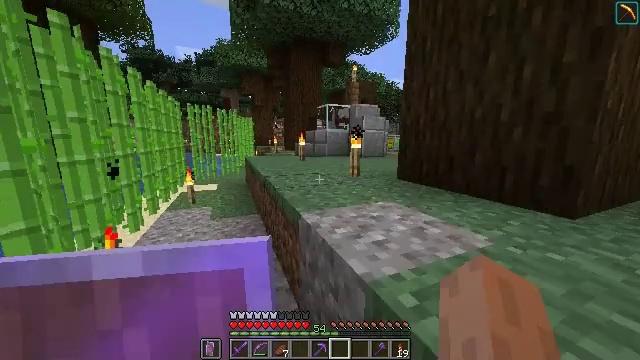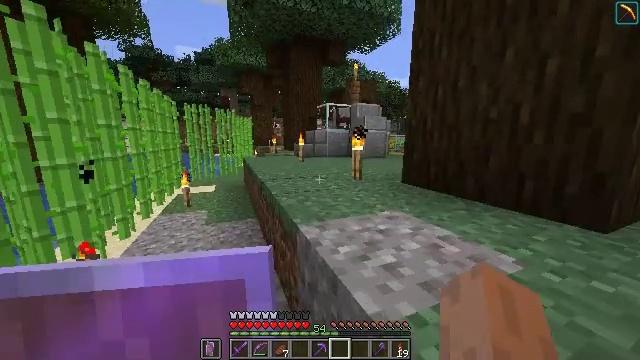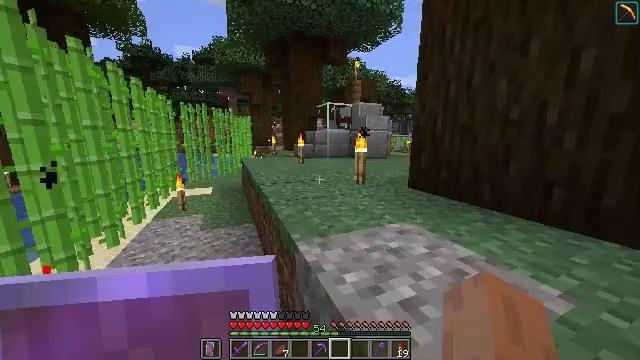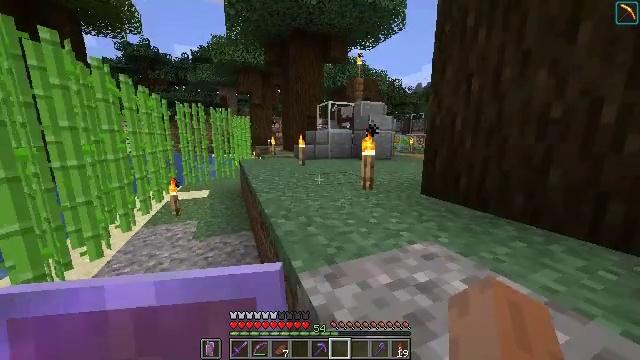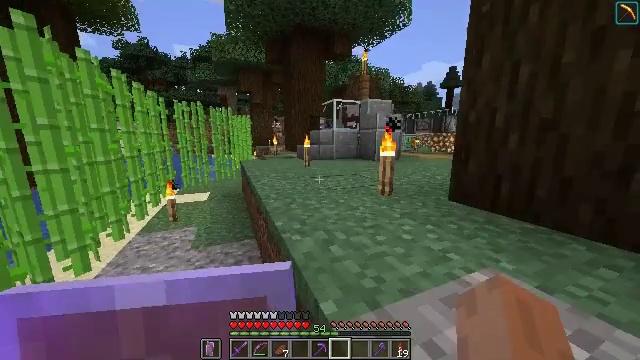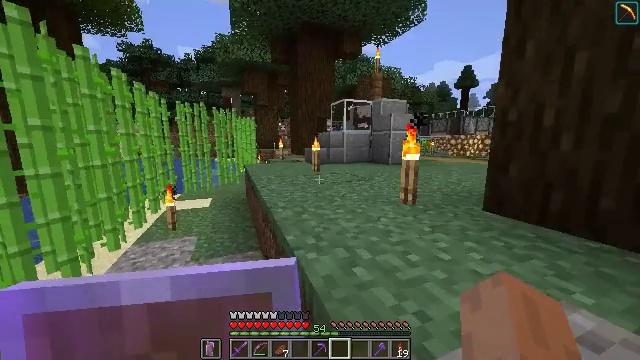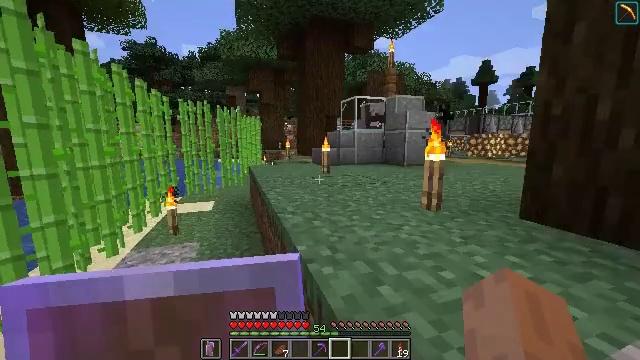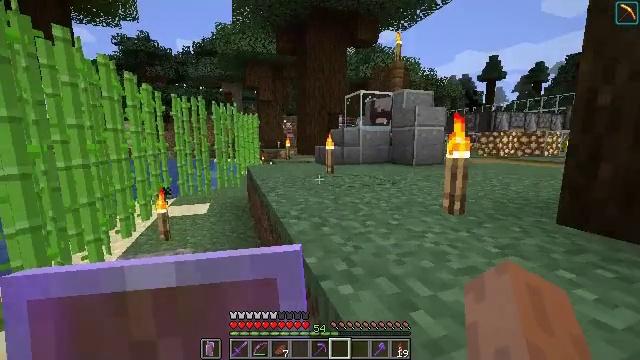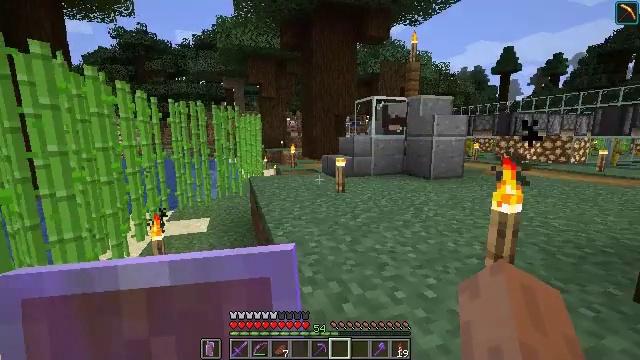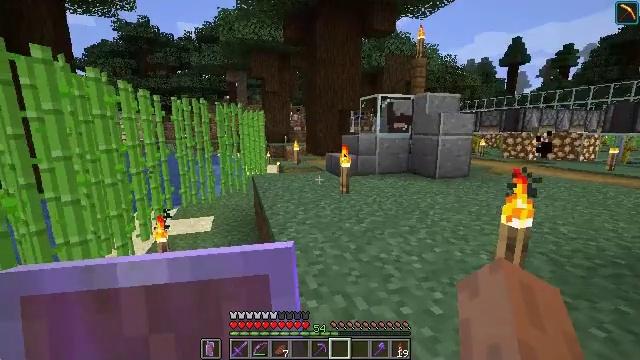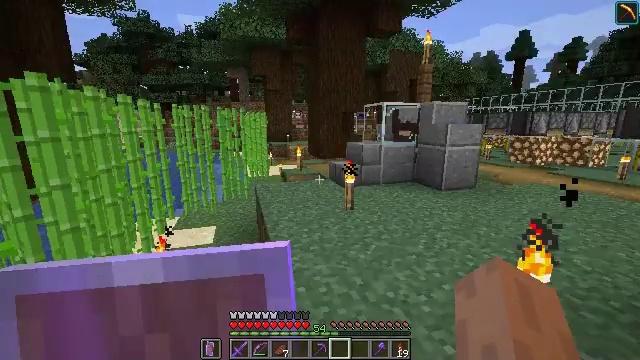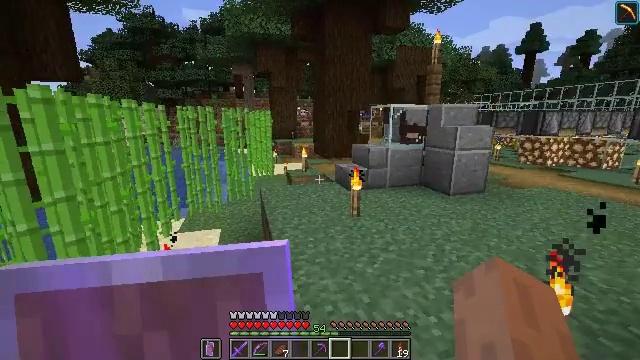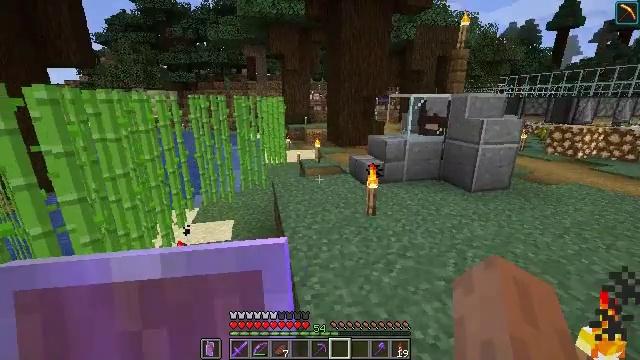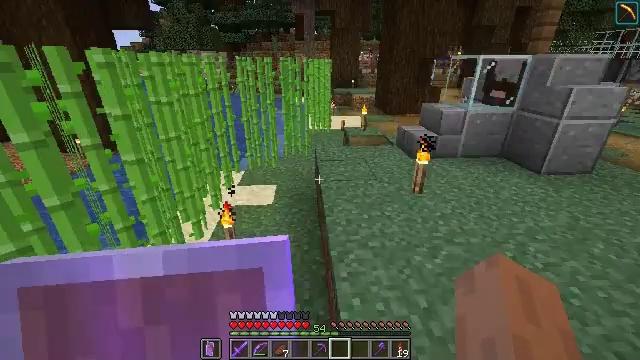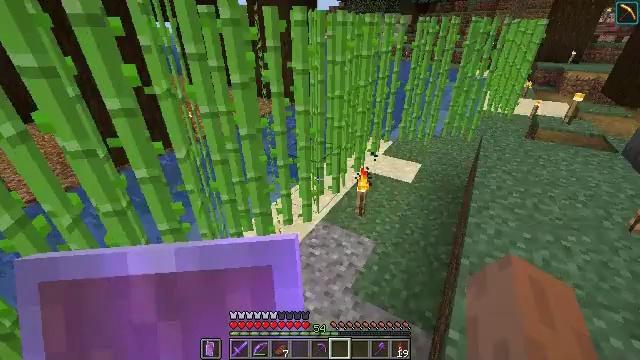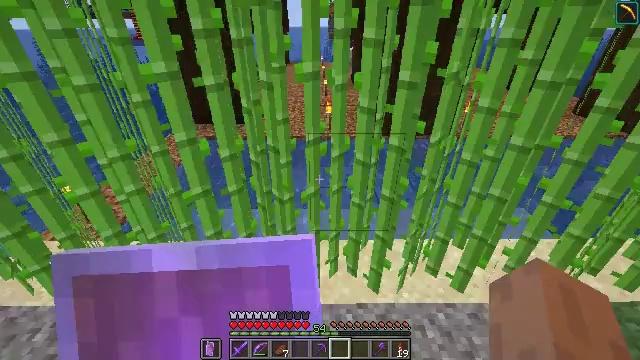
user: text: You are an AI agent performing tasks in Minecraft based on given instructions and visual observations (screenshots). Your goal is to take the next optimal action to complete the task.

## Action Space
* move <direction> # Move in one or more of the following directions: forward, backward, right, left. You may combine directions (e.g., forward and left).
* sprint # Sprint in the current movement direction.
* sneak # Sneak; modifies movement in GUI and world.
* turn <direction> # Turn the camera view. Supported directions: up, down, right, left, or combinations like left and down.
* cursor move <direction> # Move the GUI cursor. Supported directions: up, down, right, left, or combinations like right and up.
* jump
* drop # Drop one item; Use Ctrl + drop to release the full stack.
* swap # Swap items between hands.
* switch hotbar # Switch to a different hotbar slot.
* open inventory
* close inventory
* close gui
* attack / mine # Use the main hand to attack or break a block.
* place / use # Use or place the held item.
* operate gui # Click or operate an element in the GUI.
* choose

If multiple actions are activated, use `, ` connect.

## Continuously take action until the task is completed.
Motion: motion action
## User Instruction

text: Hunt a squid.
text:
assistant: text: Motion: move forward
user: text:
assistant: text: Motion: move forward
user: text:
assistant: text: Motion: move forward
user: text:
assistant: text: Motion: move forward
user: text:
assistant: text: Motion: move forward, turn left and up
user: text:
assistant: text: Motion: move forward, turn left
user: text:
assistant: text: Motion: move forward
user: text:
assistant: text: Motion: move forward, jump
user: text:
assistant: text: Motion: move forward, turn down, jump
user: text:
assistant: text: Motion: move forward, turn down, jump
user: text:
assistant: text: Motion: move forward, turn left and down
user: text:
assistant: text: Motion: move forward, turn left and down
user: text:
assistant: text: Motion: move forward, turn left and down
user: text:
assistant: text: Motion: move forward, turn left and down
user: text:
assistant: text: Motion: move forward, turn left
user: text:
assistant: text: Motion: turn left and down
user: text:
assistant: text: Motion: turn left
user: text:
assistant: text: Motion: no_op
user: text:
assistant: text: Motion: no_op
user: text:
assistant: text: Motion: no_op
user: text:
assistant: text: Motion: no_op
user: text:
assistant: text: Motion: no_op
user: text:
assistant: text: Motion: no_op
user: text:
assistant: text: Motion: no_op
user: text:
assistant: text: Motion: turn right and up
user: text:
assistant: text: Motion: turn right and up
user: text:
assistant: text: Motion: turn right and up
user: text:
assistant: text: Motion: turn right
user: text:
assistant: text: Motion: move forward, turn right
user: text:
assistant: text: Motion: move forward, turn right